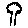
Label: tree